Question: I have been struggling with this code and just do not seem to grasp what I am doing wrong.
The code is suppose to calculate : Sum of a series of "Cosine" with pattern [(-1)^i(x)^2i]/(2i)!

Here is my code thus far:
'''
#include <stdio.h>
#include <math.h>
float factorial(int n){
if (n==0)
return 1;
else
return 2*n*factorial(n-1);
}
int main (){
float i, n;
float sum=0;
printf("Enter desired interger: ");
scanf("%f", &n);
for (i=0; i<=1; i++)
sum = sum + (pow(-1,i)*pow(n,2*i))/(factorial(n));
printf("The value is %f
", sum);
return 0;
}
'''
I still working on it, any info or help will be much appreciated!
edit:
Just fixed it guys, this is new format I had to use for my professor:
'''
#include <stdio.h>
#include <math.h>
int factorial(int n)
{
if (n==0) return 1;
else
return n*factorial(n-1);
}
float mycos(float x)
{
float sum=0;
int i;
for (i=0;i<=10;i++) sum = sum + (pow(-1,i)*pow(x,2*i))/factorial(2*i);
return sum;
}
int main()
{
int i=1;
printf(" x mycos(x) cos(x)
");
for (i=1;i<=10;i++)
printf(" %f %f %f
", i*.1, mycos(i*.1), cos(i*.1));
return 0;
}
'''
Thank you all for your explanations, they helped out Immensely!
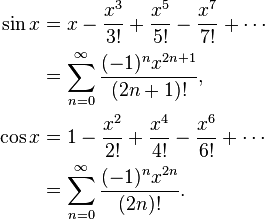
Answer: One thing I see, is that your for loop within main only runs through 2 real iterations, once for i == 0, and again for i == 1.
For the taylor expansion to work fairly effectively, it needs to be run through more sequence terms (more loop iterations).
another thing I see, is that your denominator is the n! rather than (2 * n)!
For efficiency, I might also implement the factorial routine as follows:
'''
unsigned int factorial(int n){
unsigned int product = 1;
for(int I = 1; I <= n; I++) product *= I;
return product;
}
'''
The above factorial routine is for a more EXACT factorial calculation, which perhaps you don't need for this purpose. For your purposes, perhaps the floating point variant might be good enough.
'''
float factorial(int n){
float product = 1;
for(int I = 1; I <= n; I++) product *= (float)I;
return product;
}
'''
I should also note why I am stating to perform factorial in this manner. In general a loop construct will be more efficient than its recursive counterpart. Your current implementation is recursive, and thus the implementation I provide SHOULD be quite a bit more efficient from both performance, and memory utilization.